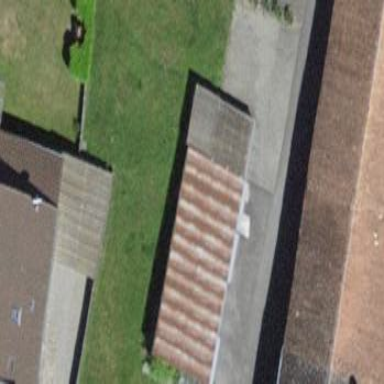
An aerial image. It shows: Garage building.